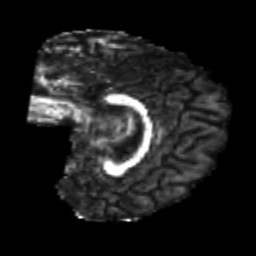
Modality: FA
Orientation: sagittal
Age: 20
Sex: male
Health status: healthy
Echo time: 0.074 s